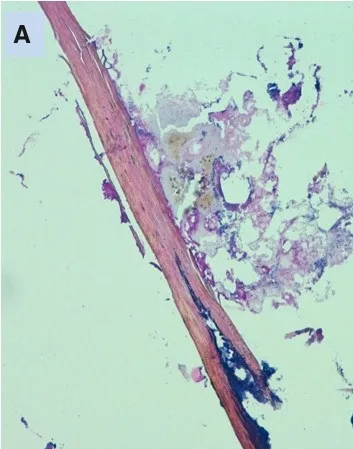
(A) Microscopic appearance of hair shaft with amorphous material (HE, 10 x.
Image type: pathology (h&e)